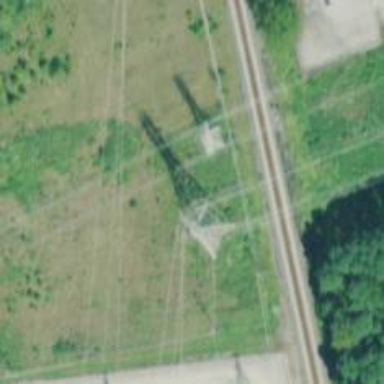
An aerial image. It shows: Lattice structure tower used for power transmission.